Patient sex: M
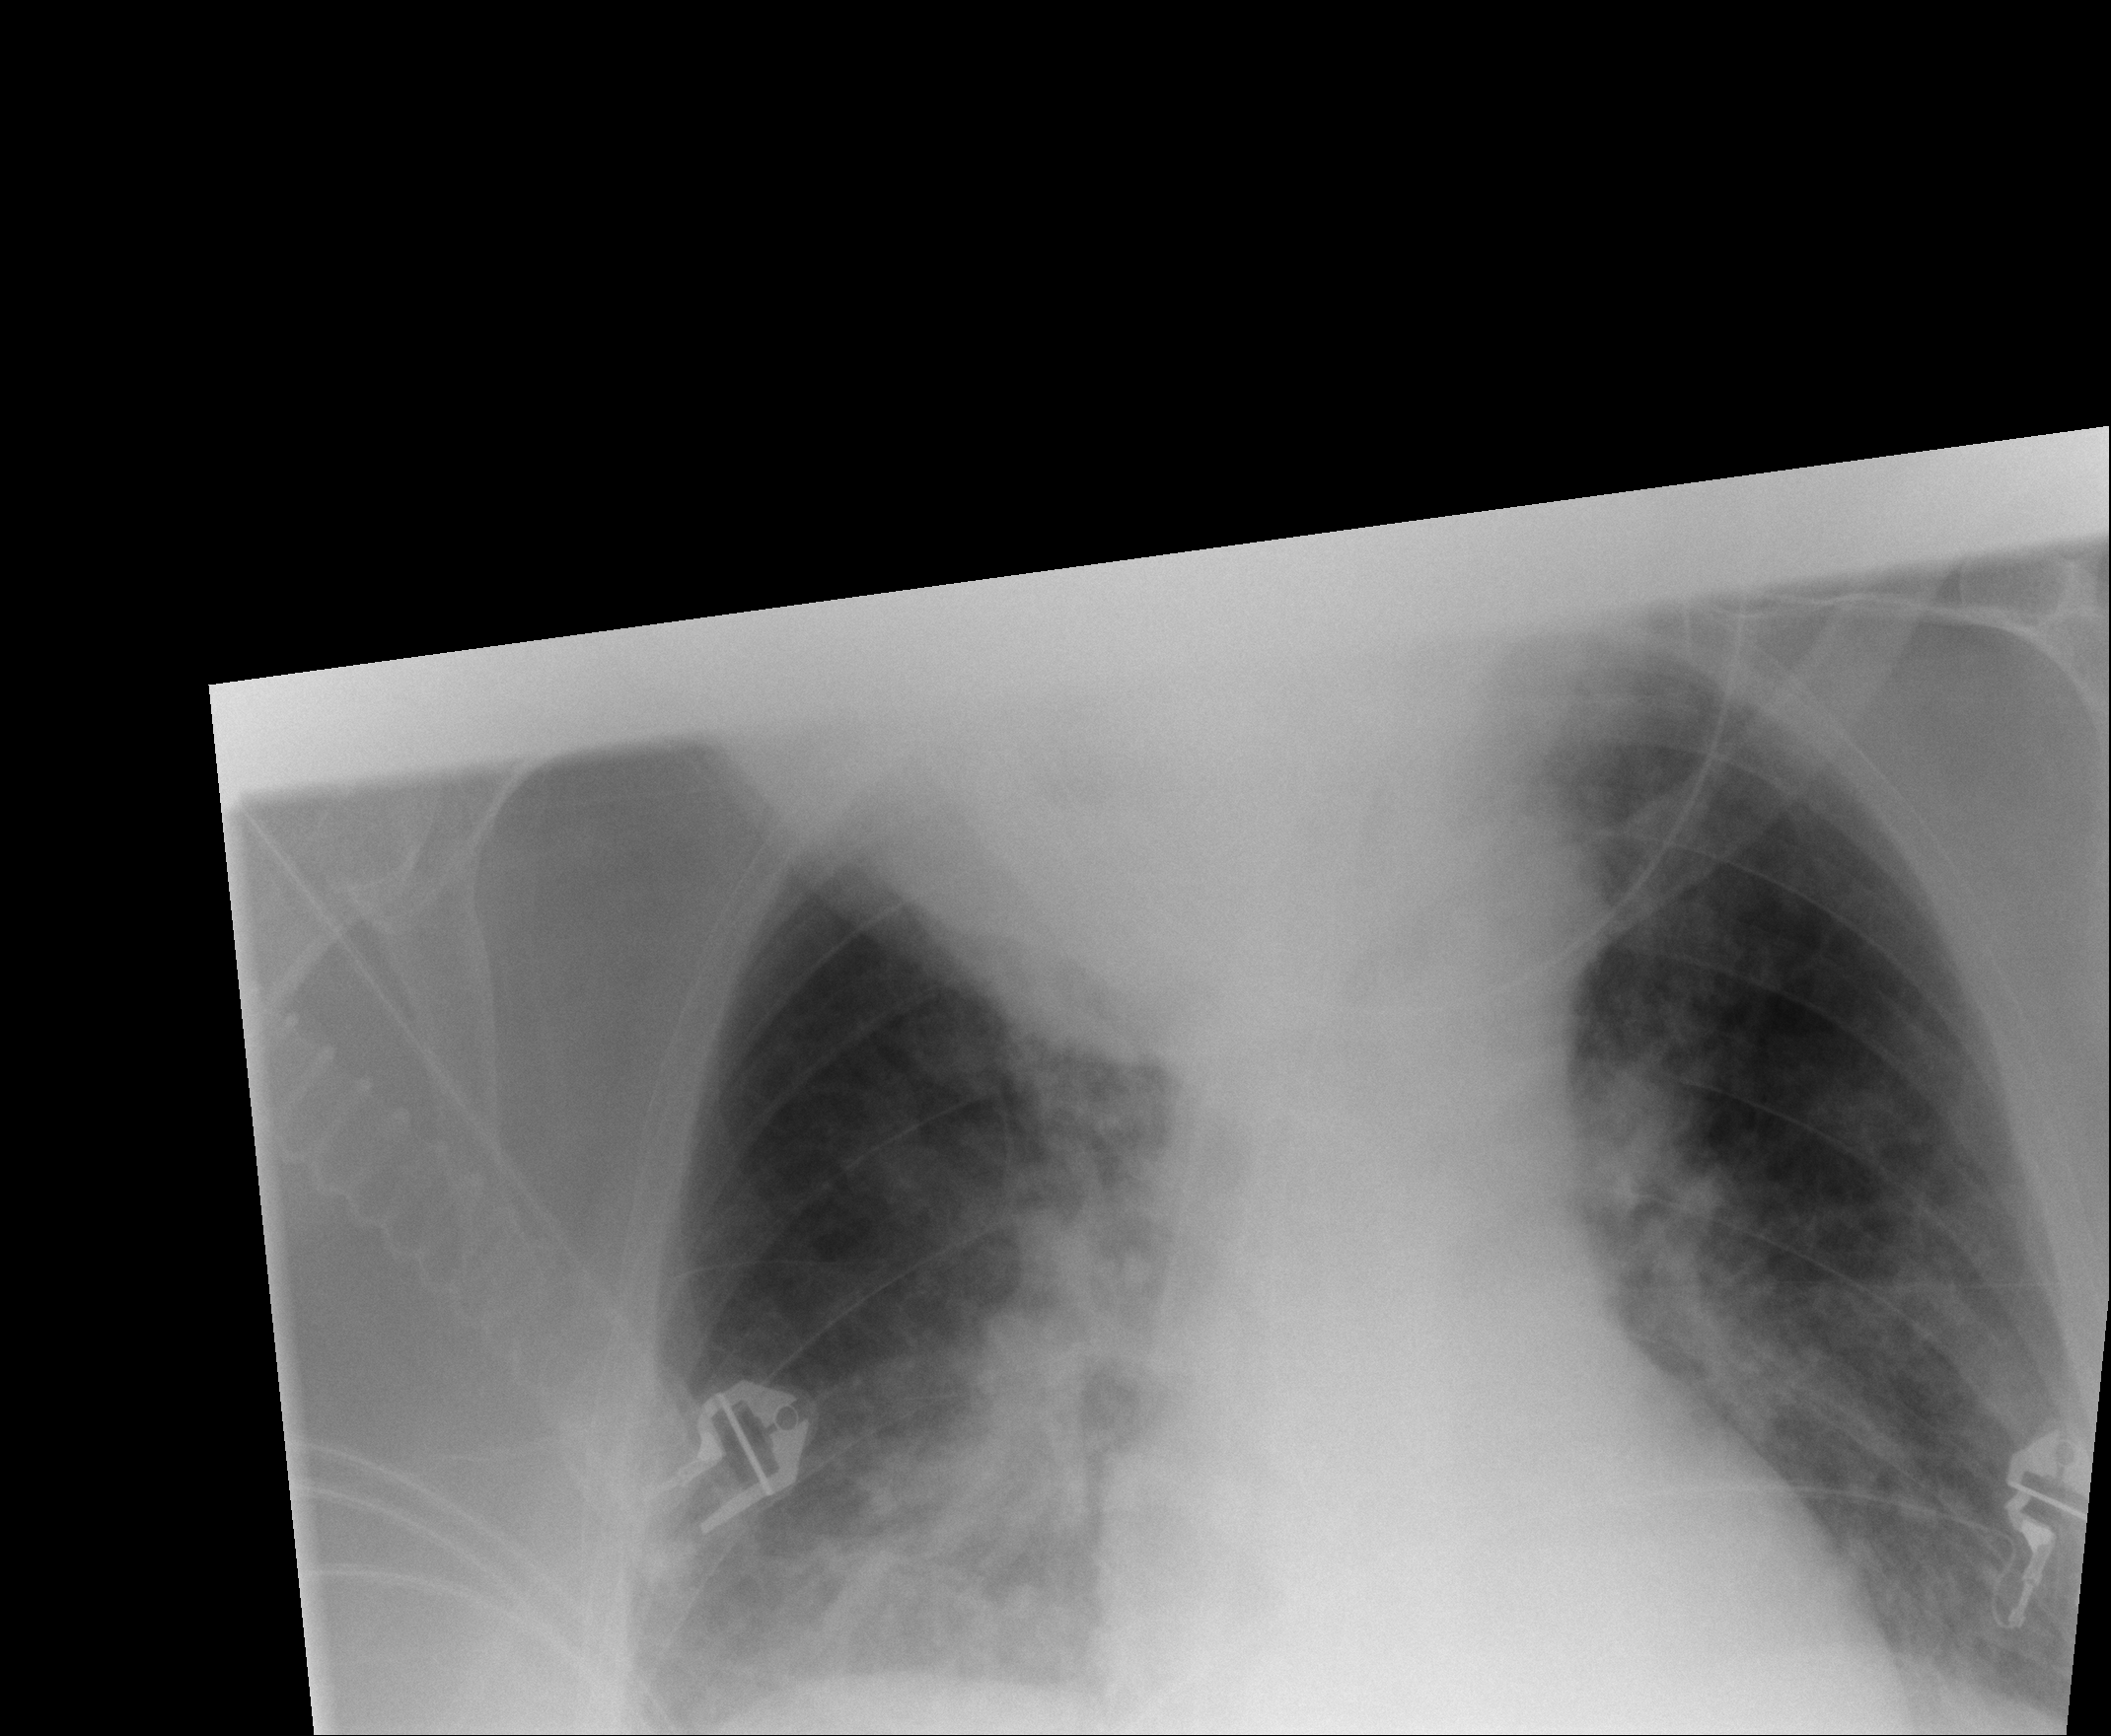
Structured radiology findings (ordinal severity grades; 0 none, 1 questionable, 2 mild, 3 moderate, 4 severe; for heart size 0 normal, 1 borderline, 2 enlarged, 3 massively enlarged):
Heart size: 0
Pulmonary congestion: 2
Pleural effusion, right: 0
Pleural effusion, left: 0
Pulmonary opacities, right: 2
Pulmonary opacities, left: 1
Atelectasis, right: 2
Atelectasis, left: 1